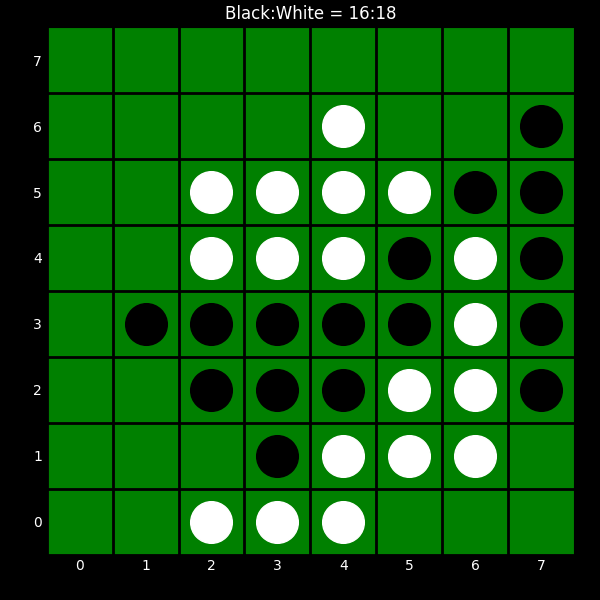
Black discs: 16
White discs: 18